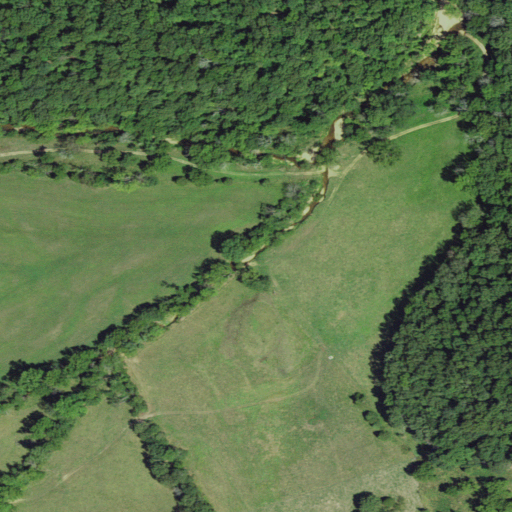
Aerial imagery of valley in Missouri named Sycamore Hollow containing pasture, deciduous forest, mixed forest, and open development